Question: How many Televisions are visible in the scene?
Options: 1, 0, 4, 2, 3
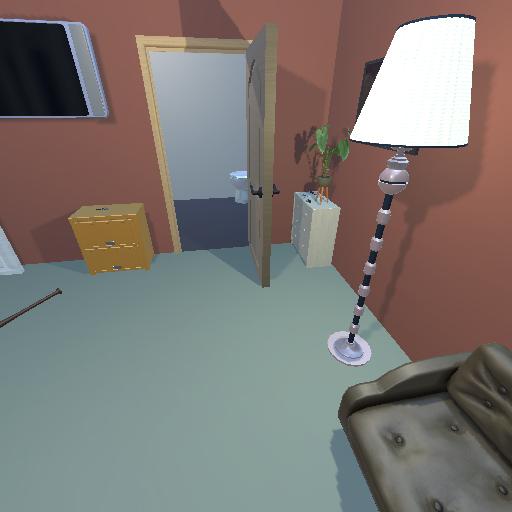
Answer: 1